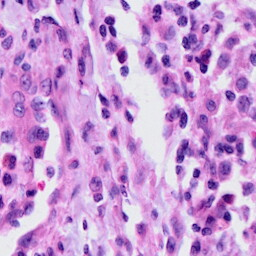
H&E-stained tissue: Cervix